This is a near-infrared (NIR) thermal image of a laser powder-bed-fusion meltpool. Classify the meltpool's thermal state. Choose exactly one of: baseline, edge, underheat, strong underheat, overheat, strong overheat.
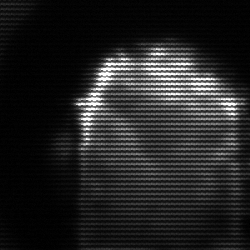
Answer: baseline